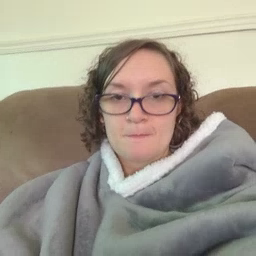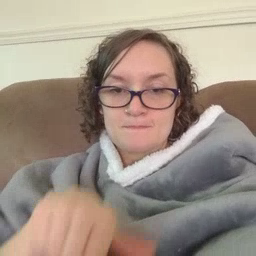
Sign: another